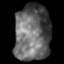
Tissue: skin
Cell type: Epithelial cells
Senescence score: 0.2495
Nuclear area (px): 1989
Mean DAPI intensity: 101.496